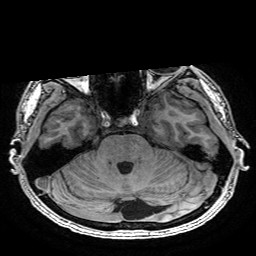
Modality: T1w
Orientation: coronal
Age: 24
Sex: male
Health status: healthy
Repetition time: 2.53 s
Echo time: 0.0034 s